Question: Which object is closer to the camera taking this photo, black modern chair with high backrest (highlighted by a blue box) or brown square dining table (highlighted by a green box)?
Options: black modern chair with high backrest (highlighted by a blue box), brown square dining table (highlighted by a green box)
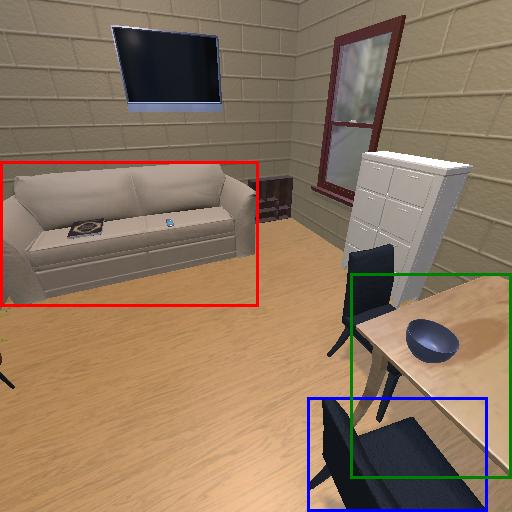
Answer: black modern chair with high backrest (highlighted by a blue box)